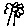
Label: flower